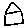
Label: house